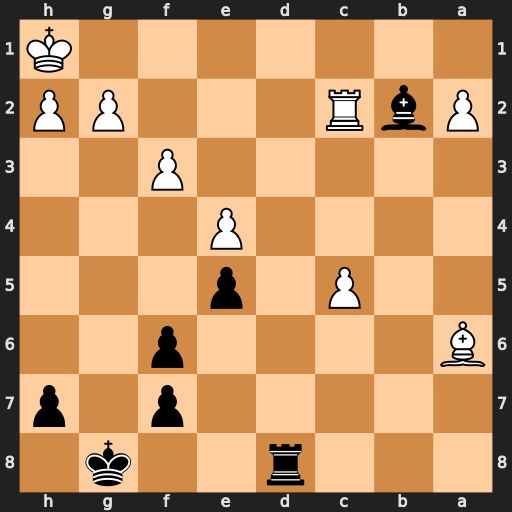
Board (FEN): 3r2k1/5p1p/B4p2/2P1p3/4P3/5P2/PbR3PP/7K
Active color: b
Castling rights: -
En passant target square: -
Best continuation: Rd1+ Bf1 Rxf1#